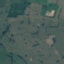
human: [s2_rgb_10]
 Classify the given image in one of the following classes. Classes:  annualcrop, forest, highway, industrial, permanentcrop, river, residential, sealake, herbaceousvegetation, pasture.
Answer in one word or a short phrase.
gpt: Pasture